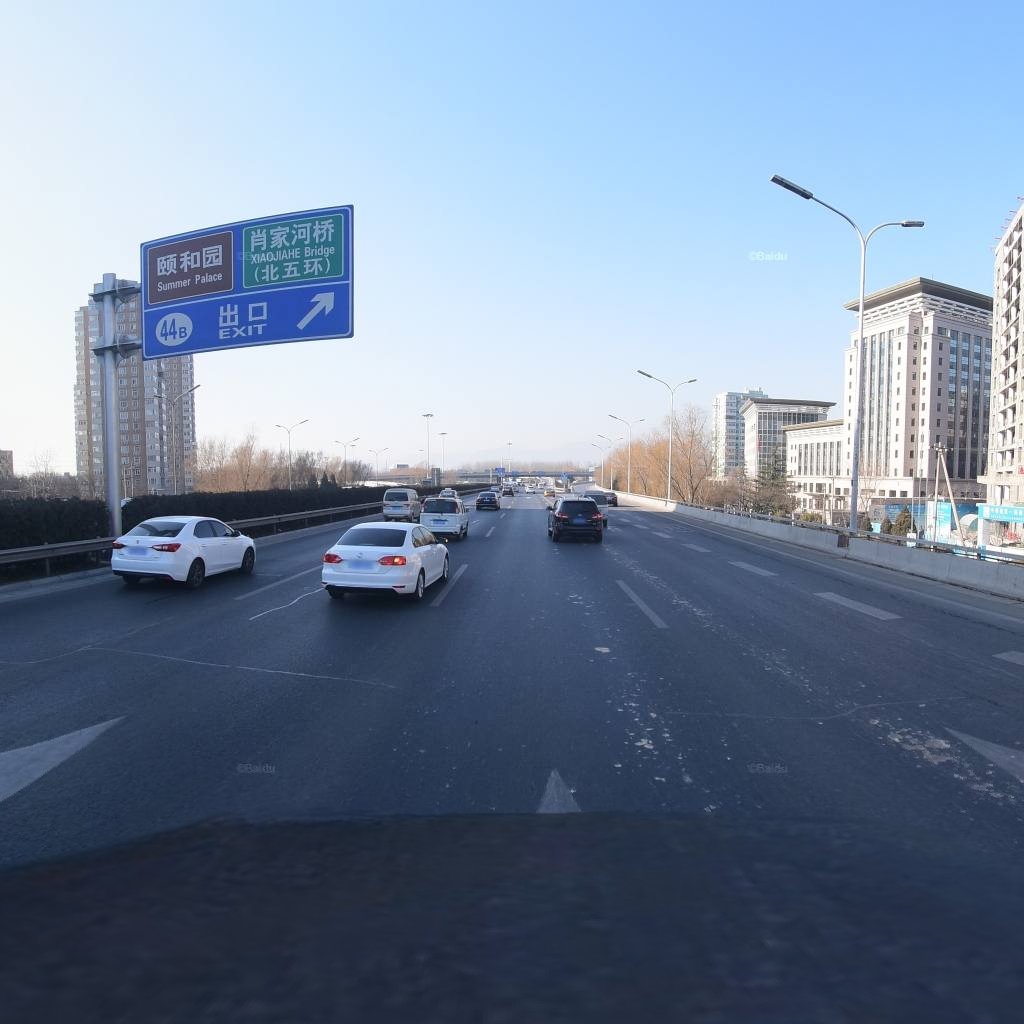
Region: Haidian
Road damage annotations: transverse patch, longitudinal patch, transverse patch, longitudinal patch